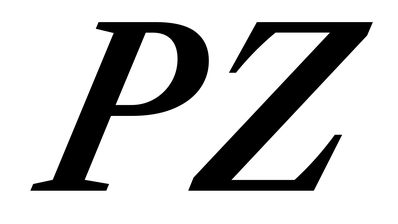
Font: LibreCaslonText-Italic_SemiBold_Italic